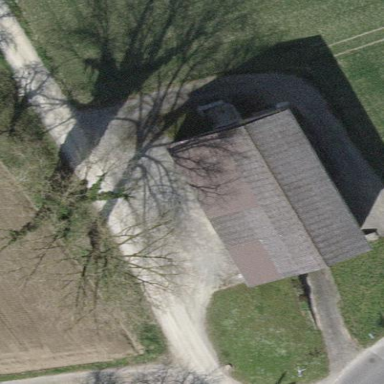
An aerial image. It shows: Farmyard area.